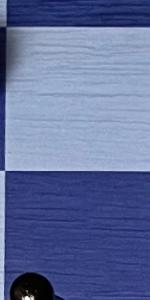
Label: Empty